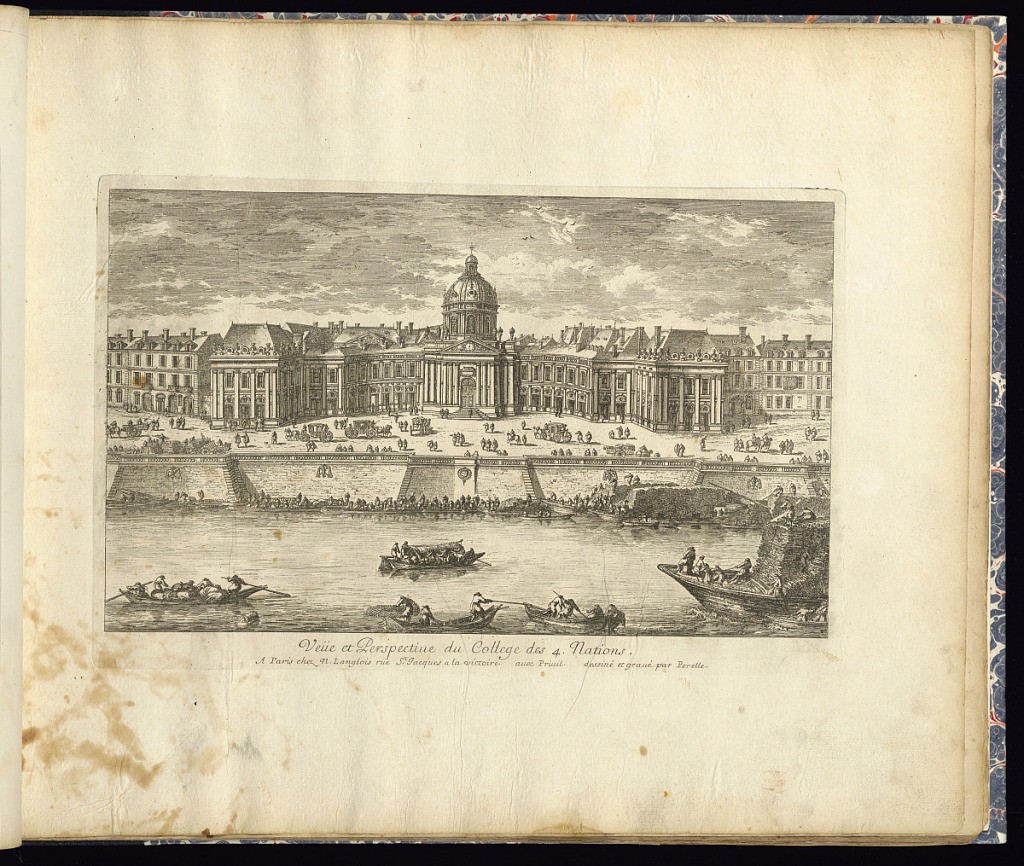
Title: Veüe et Perspective du College des 4. Nations.
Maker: Gabriel Perelle, French, 1604–1677
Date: late 17th century
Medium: Etching on laid paper
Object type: Print
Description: View of the College of four nations in Paris, with the river Seine in the foreground, with barges, boats, figures, and carriages. The building features a central dome topped with a cupola and a curved façade with windows, and pilasters. The plate is titled and signed.